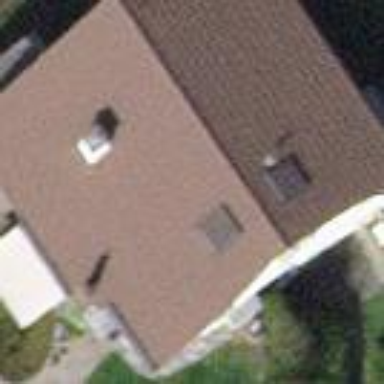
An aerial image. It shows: Detached building with gabled roof.